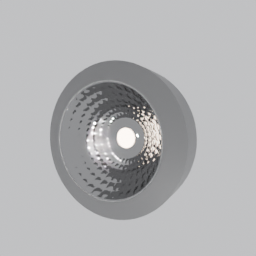
Label: lighting